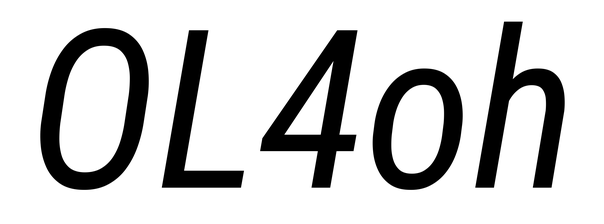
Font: Roboto-Italic_Condensed_Italic